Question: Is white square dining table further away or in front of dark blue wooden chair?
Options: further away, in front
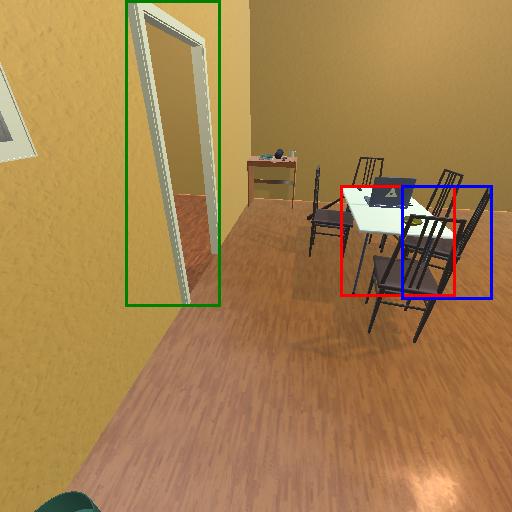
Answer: further away